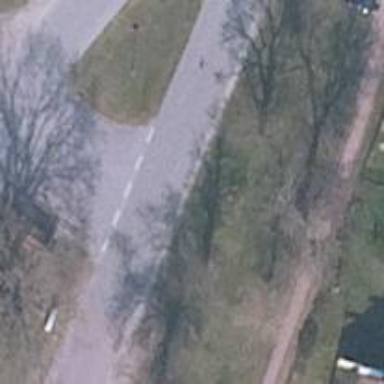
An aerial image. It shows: Secondary road with asphalt surface.